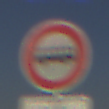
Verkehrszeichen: VerbotKraftomnibusse
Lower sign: BesondereFahrzeugeUndTransportgueter2
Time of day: MorningAfternoon
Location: Outdoor (Nature)
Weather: Clear
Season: NotSpecified
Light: Natural